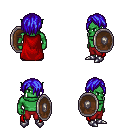
a pixel art fantasy rpg character, male body template, orc, green skin, red cape, red pants, blue bangs hairstyle, metal boots, shield, four views (front, back, left, right), 2x2 character sprite sheet, small pixel art, hard edges, no anti-aliasing